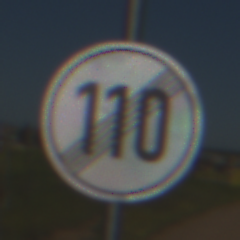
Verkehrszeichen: EndeGeschwindigkeit110
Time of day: MorningAfternoon
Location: Outdoor (RoadRail)
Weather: Clear
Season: NotSpecified
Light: Natural